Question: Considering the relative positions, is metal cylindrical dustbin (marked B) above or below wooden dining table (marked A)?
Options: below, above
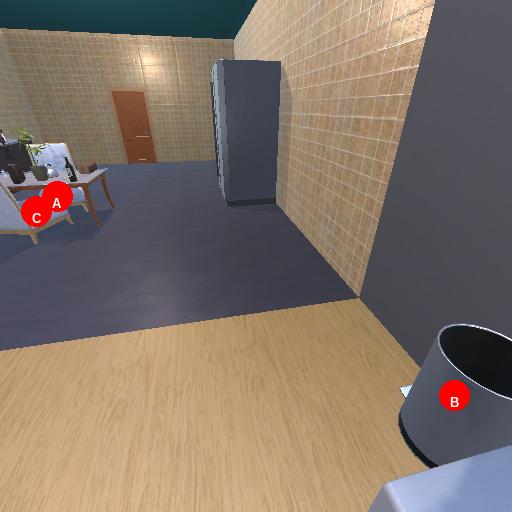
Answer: below